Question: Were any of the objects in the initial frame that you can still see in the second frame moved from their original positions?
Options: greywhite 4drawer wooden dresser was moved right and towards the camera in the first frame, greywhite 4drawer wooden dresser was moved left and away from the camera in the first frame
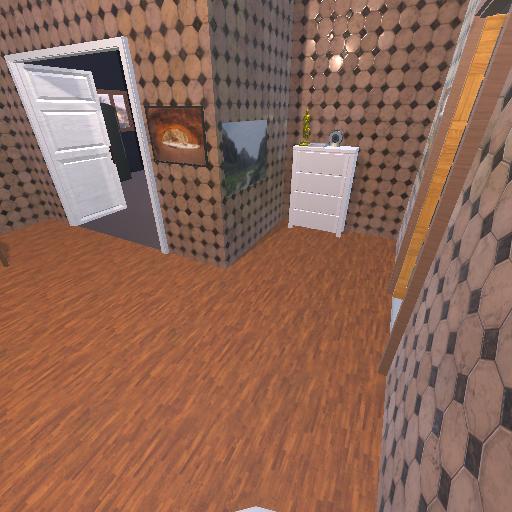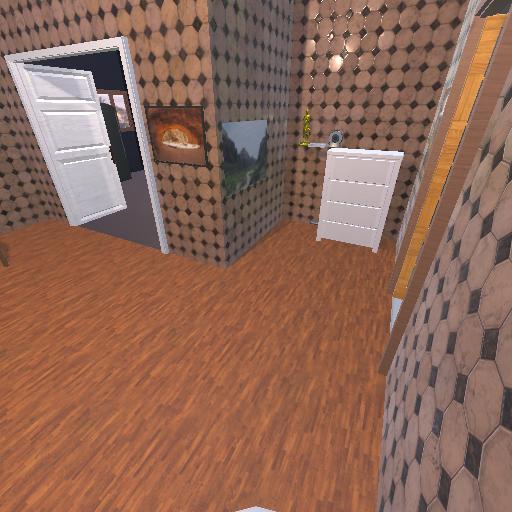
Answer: greywhite 4drawer wooden dresser was moved right and towards the camera in the first frame